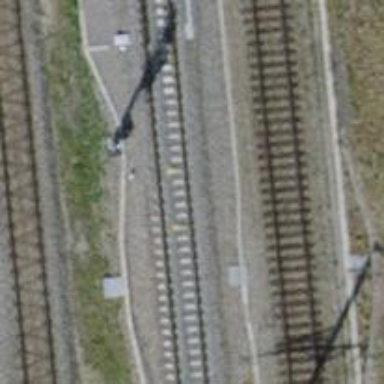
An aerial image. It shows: Railway signal.